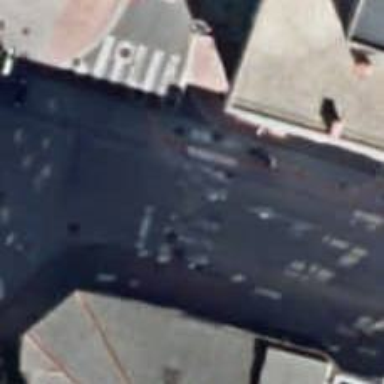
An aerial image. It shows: Zebra crossing on the road.